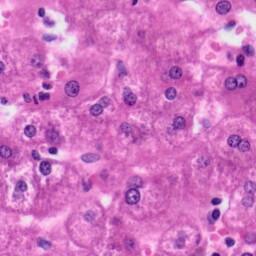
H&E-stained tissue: Liver